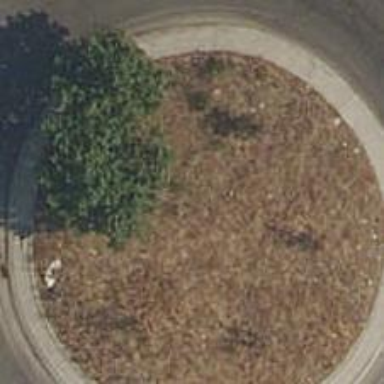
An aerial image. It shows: Unclassified asphalt road with roundabout junction.